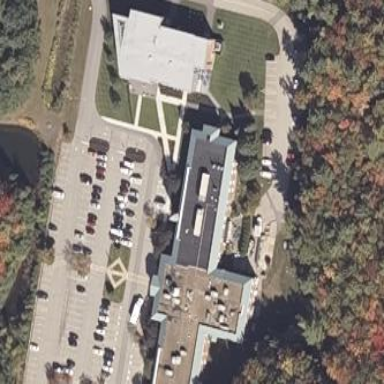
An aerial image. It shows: College building.